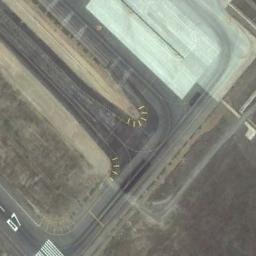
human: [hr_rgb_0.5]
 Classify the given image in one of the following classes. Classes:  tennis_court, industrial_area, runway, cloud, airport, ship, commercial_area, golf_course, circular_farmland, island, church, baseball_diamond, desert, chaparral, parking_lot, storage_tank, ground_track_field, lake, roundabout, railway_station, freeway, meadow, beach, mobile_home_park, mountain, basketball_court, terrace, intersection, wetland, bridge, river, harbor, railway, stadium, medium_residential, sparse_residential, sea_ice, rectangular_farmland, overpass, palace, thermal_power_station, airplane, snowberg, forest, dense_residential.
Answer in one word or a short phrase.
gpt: runway